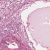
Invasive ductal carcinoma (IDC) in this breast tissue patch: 1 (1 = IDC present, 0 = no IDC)